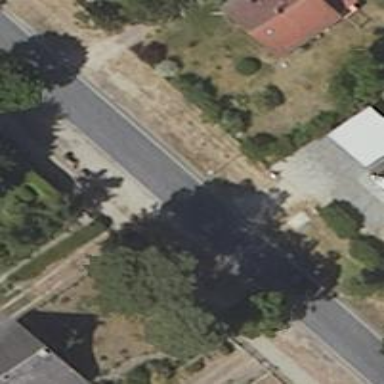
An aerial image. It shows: Secondary road with asphalt surface surrounded by residential properties.